Interaction volume radius: 5 \u00c5
Interaction volume height: 15 \u00c5
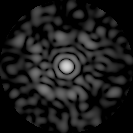
Disorder parameter: 0.8496